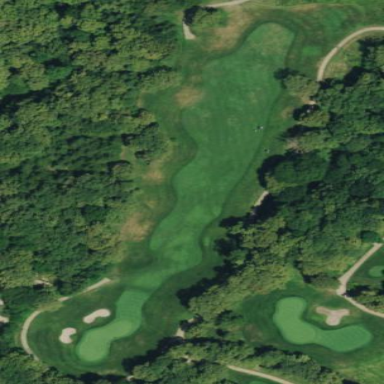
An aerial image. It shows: Area with grass used as rough in golf course.